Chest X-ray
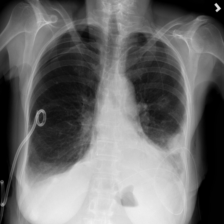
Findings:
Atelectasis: positive
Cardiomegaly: negative
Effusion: positive
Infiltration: negative
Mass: negative
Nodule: negative
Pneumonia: negative
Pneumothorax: positive
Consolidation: negative
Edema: negative
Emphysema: negative
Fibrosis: negative
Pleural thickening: negative
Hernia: negative